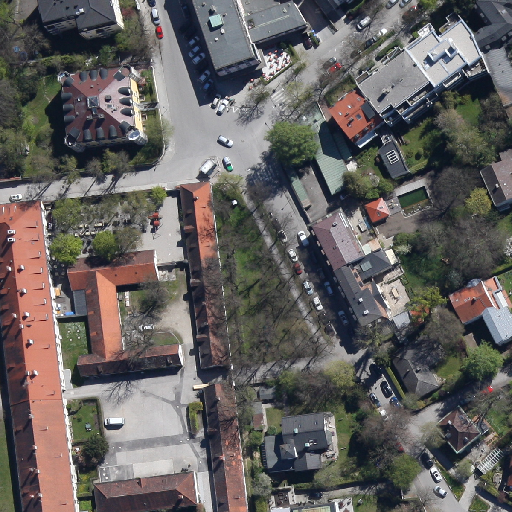
Referring expression: car